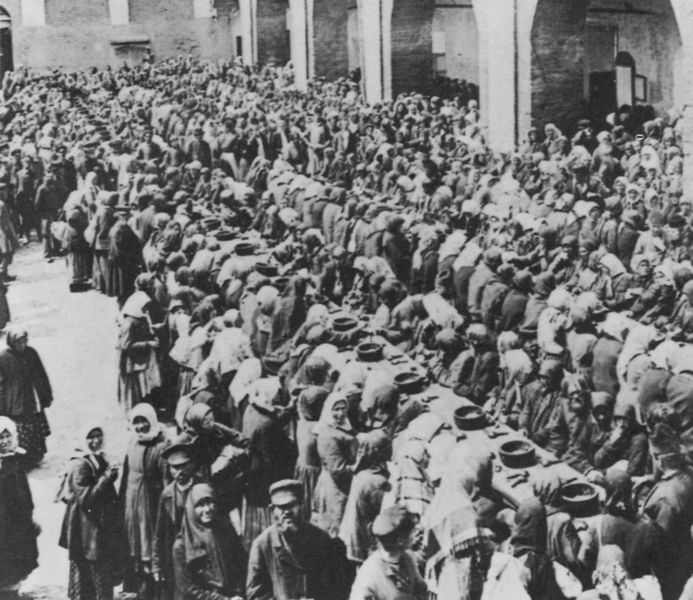
Titel: Bei den Krönungsfeierlichkeiten werden Speisen und Getränke gereicht.
Künstler: Russischer Photograph
Institution: Radio Times Hulton Picture Library
Schlagwörter: schatten, weiß, frauen, menschen, sitzen, grau, hut, kleid, kleider, licht, männer, raum, schwarz, säule, tisch, tische, zimmer, leute, masse, kappen, mütze, mützen, arm, arme, teller, innenraum, mantel, schalen, kopfbedeckung, bogen, russland, klein, hof, saal, krieg, essen, tafel, kopftuch, warten, halle, foto, fotografie, photographie, bögen, menschenmasse, reihe, schlange, speisen, mahlzeit, bänke, photo, reihen, gefängnis, besteck, gefangene, hunger, kopftücher, suppe, schüsseln, armenspeisung, öffentlich, mensa, massen, flüchtlinge, arhcitektur, kantine, holocaust, innenrau, konzentrationslager